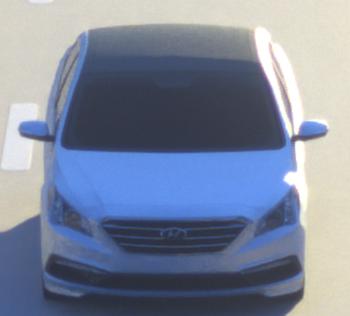
Make: Hyundai
Model: Sonata
Detailed model: Gen. 7
Model produced from: 2015
Model produced until: 2017
Doors: 4
Color: white
Road condition: dry road
Daytime: sunrise or sunset
Contrast: medium contrast